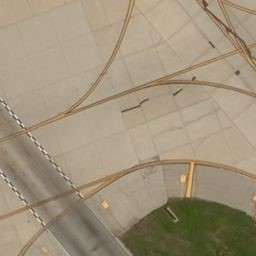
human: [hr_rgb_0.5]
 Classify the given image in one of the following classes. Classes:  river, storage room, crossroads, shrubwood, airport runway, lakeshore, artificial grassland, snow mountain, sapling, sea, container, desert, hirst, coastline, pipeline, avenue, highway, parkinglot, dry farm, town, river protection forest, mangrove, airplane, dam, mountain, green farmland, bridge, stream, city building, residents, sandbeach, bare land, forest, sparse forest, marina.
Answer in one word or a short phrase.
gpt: airport runway